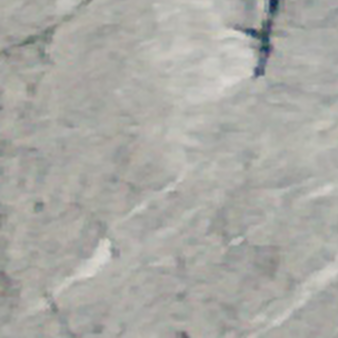
Label: other